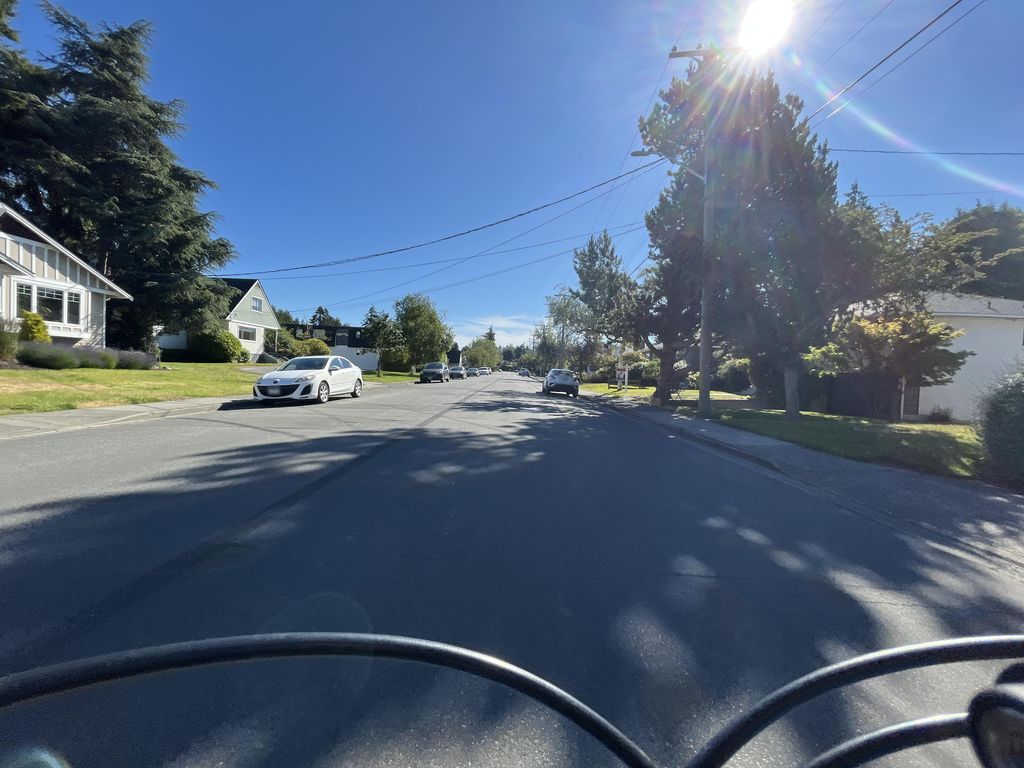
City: victoria